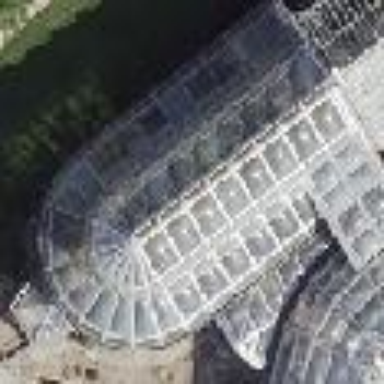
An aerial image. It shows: Greenhouse.